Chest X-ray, PA view. Patient: 71 years old, sex M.
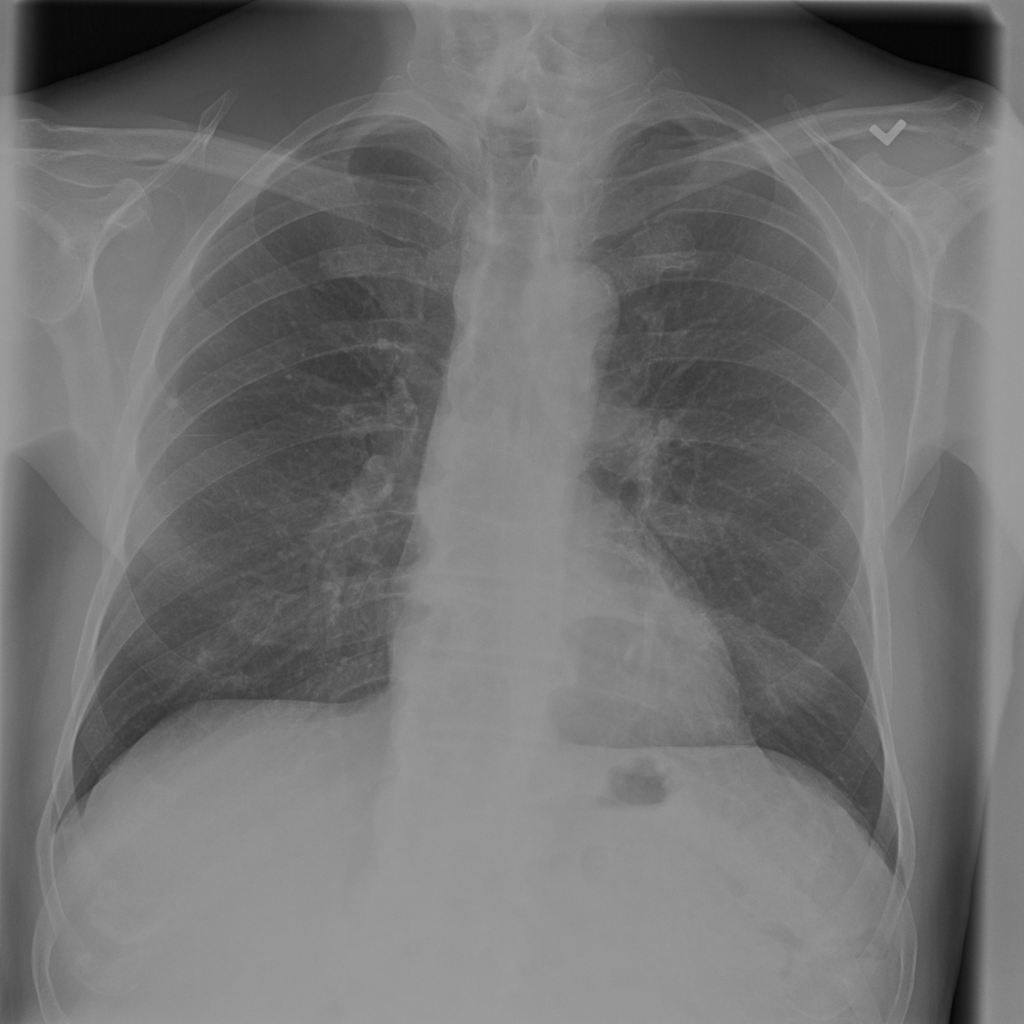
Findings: No Finding